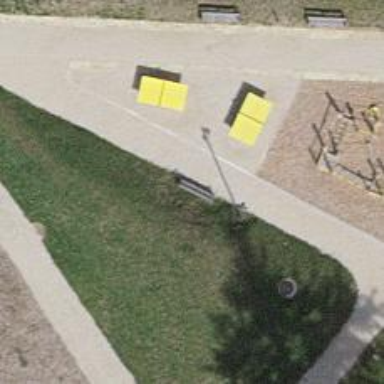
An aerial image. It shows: Bench for seating.